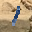
Label: 1